Question: My detail panel is hidden in TortoiseHg 2.0.4. I have tried looking at the options in view and tried selecting various options like "Revision Details" or "Commit", but nothing shows up. How can I make it appear again?

(Screenshot has had details erased)
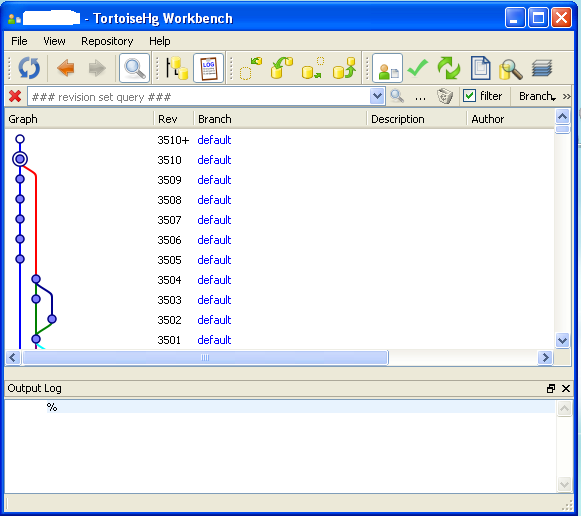
Answer: Maybe your window is just hidden Try hovering mouse on the space above Output Log and than pull it up once cursor changes. Check out my mock-up: